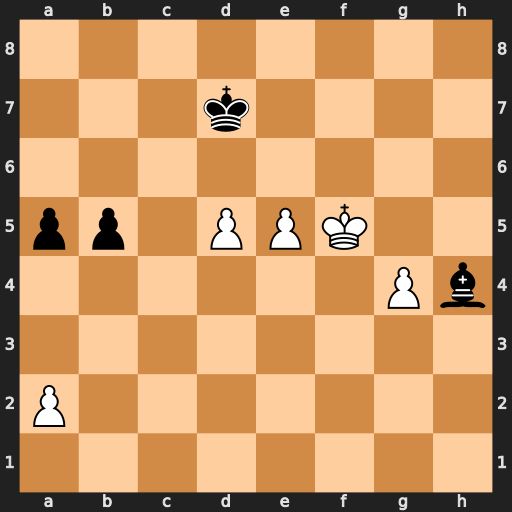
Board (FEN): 8/3k4/8/pp1PPK2/6Pb/8/P7/8
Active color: w
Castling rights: -
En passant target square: -
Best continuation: g5 a4 e6+ Ke8 d6